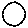
Label: moon